Question: I want to create chart that read the category column in my database.. I have repeating category because its general term and i notice this.
I have many "short" slice:

I dont have any idea how to merge the category with the same name and add its value..
Here's my code
'''
MySqlCommand cmd = new MySqlCommand("Select * From sketchit.inventory;", dc.con);
MySqlDataReader myreader;
try {
dc.con.Open();
myreader = cmd.ExecuteReader();
while (myreader.Read()) {
this.chart1.Series["Report 1"].Points.AddXY(myreader.GetString("Category"), myreader.GetInt32("Stocks"));
chart1.ChartAreas["ChartArea1"].AxisX.Interval = 1;
}
}
catch(Exception ex) {
MessageBox.Show(ex.Message);
}
dc.con.Close();
'''
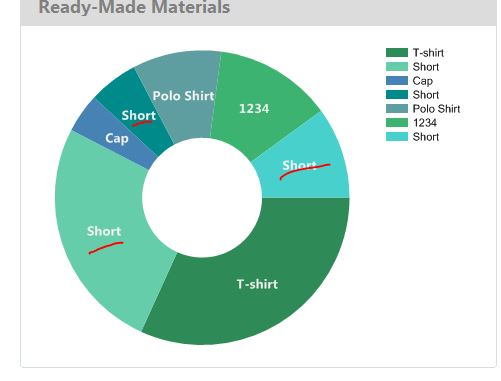
Answer: Use aggregation.
'''
SELECT category,
sum(stocks) stocks
FROM sketchit.inventory
GROUP BY category;
'''